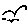
Label: bird